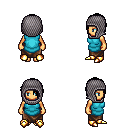
a pixel art fantasy rpg character, female body template, human, tanned skin, teal tunic, robe skirt, black bangs hairstyle, chain hood, gold boots, four views (front, back, left, right), 2x2 character sprite sheet, small pixel art, hard edges, no anti-aliasing